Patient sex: M
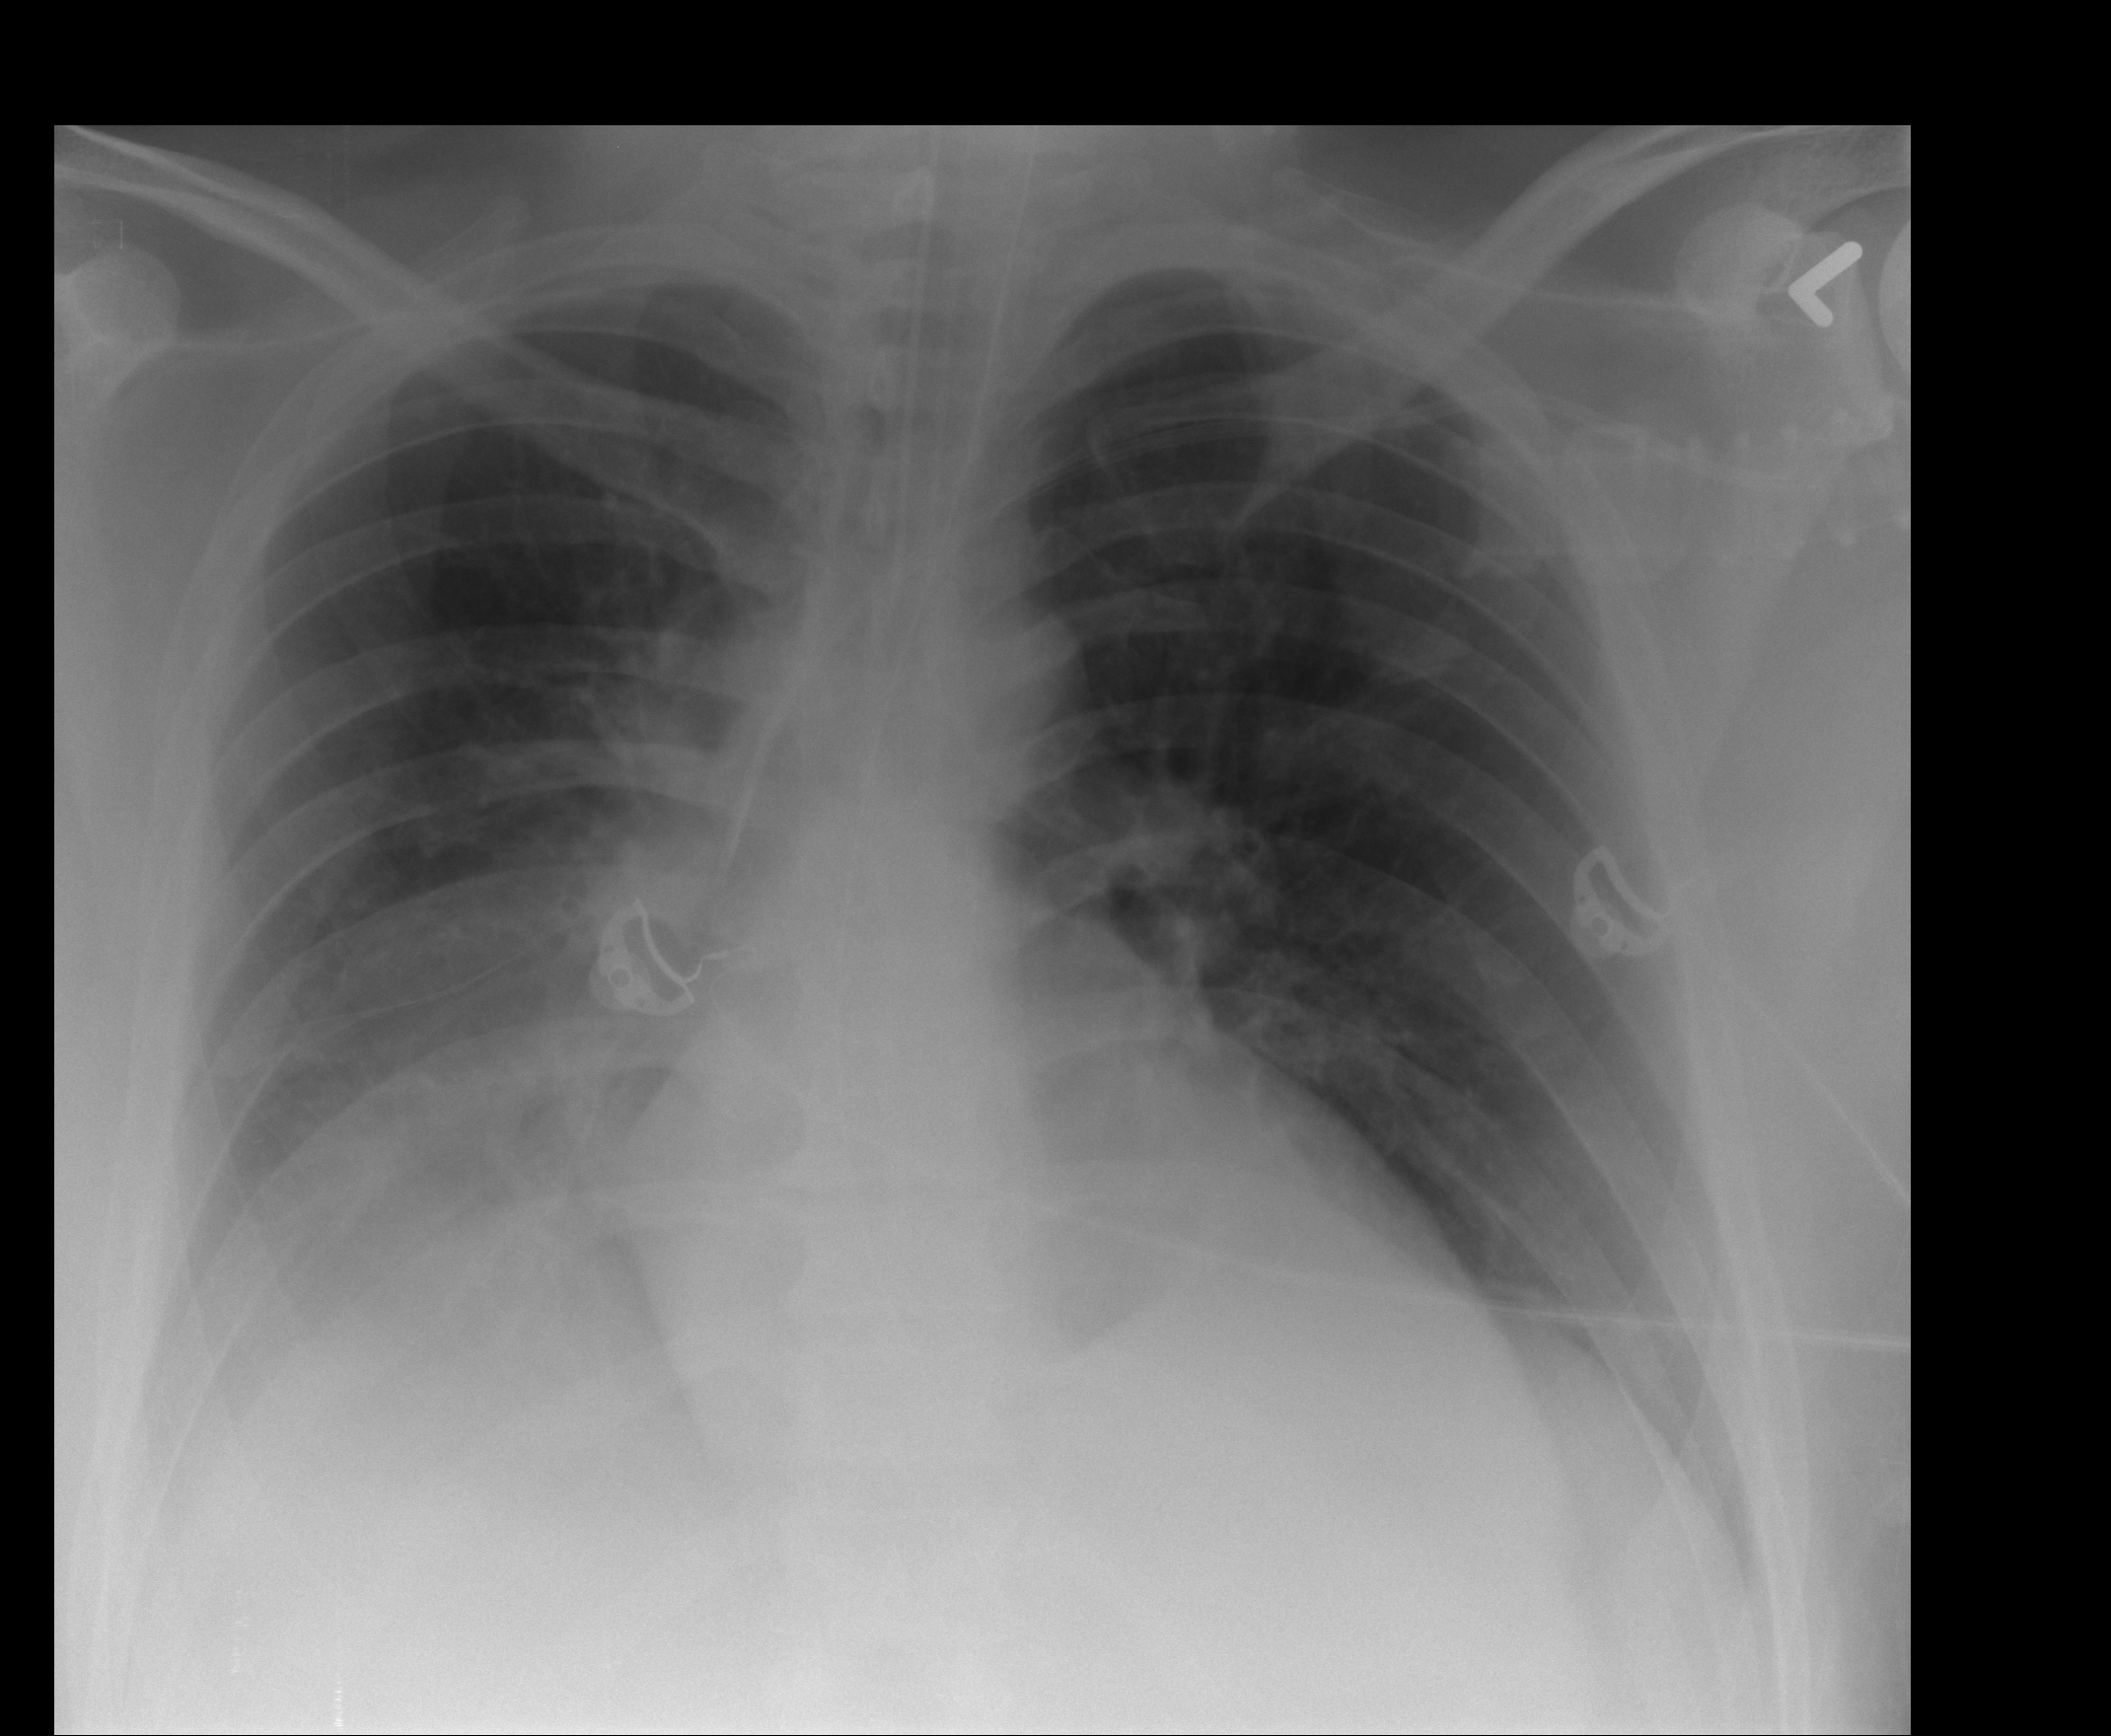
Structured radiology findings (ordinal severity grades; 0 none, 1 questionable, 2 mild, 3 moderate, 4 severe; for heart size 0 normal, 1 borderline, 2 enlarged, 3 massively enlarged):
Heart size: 2
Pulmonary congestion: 0
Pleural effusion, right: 2
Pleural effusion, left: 0
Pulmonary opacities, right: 0
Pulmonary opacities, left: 0
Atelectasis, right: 2
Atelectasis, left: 2